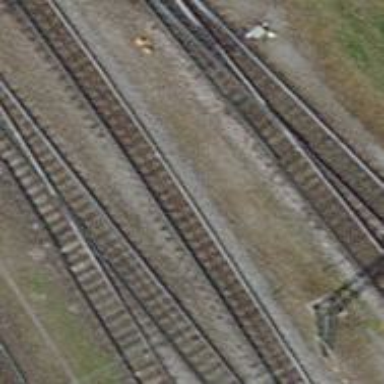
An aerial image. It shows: Siding railway line with electrified contact line for the trains.